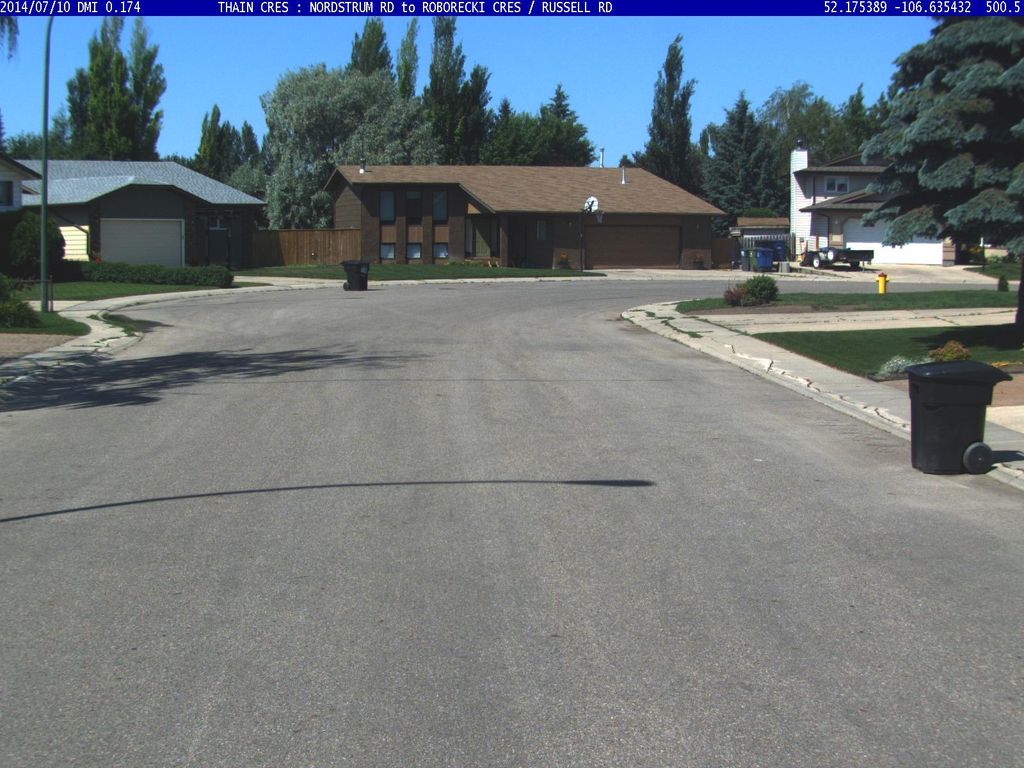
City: saskatoon